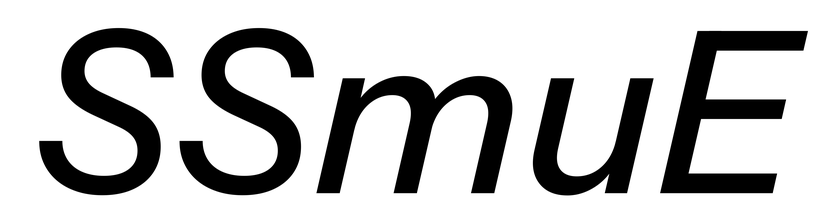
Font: InstrumentSans-Italic_Medium_Italic